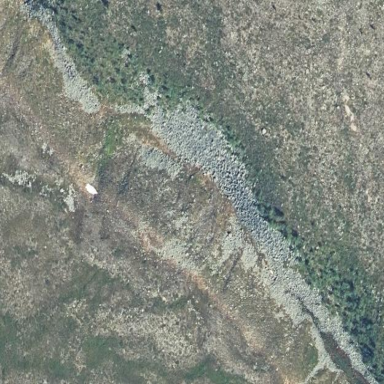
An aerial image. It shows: Natural scree.